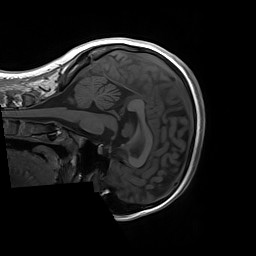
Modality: T1w
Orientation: sagittal